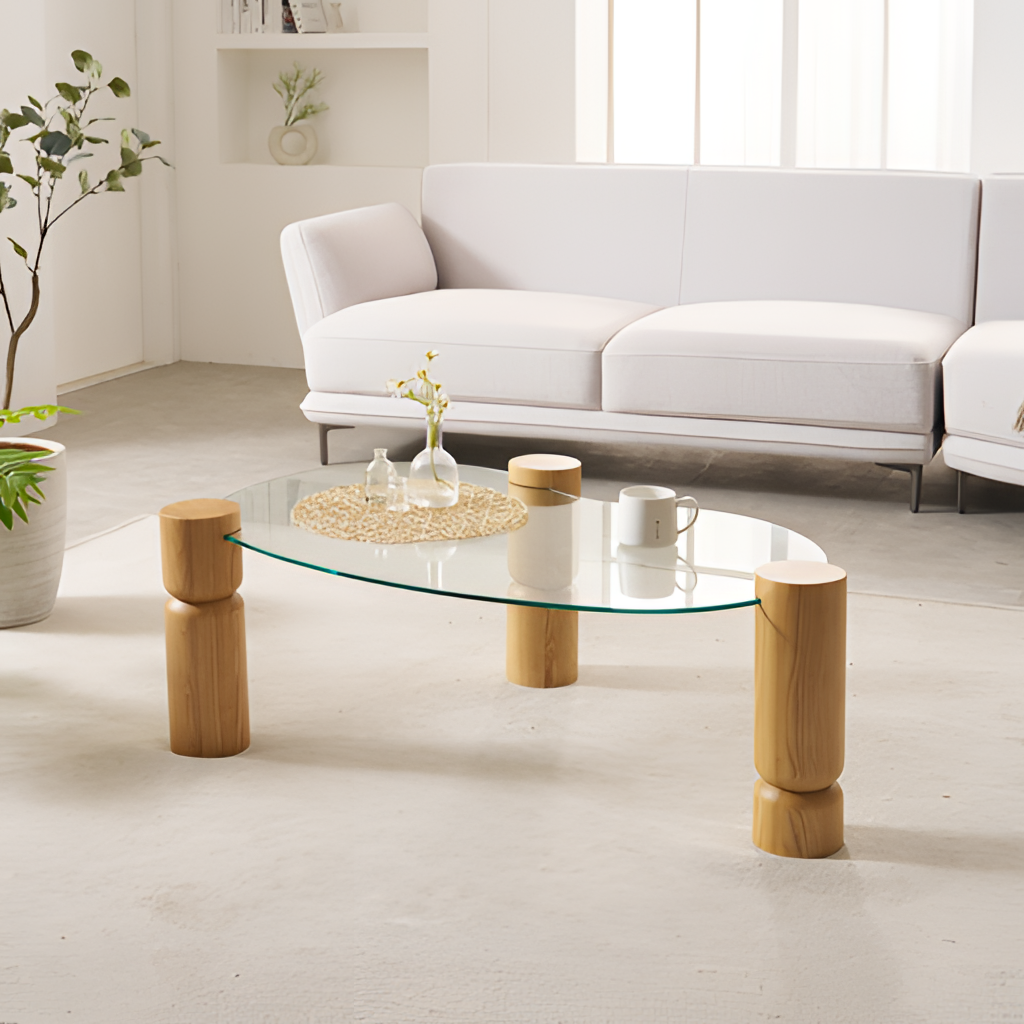
living room, glass coffee table, beige concrete flooring, with smooth pattern, paint wallpaper, with solid pattern, minimalist